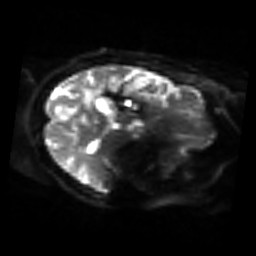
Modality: sbref
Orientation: axial
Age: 51
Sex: female
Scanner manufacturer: siemens
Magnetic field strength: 3 T
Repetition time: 3.2 s
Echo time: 0.081 s